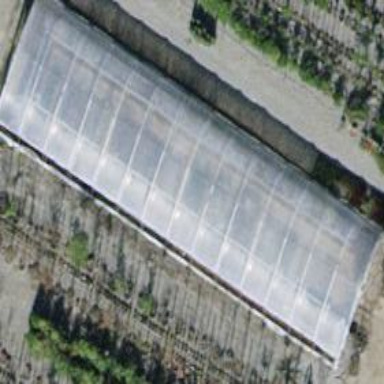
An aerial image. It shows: Greenhouse.